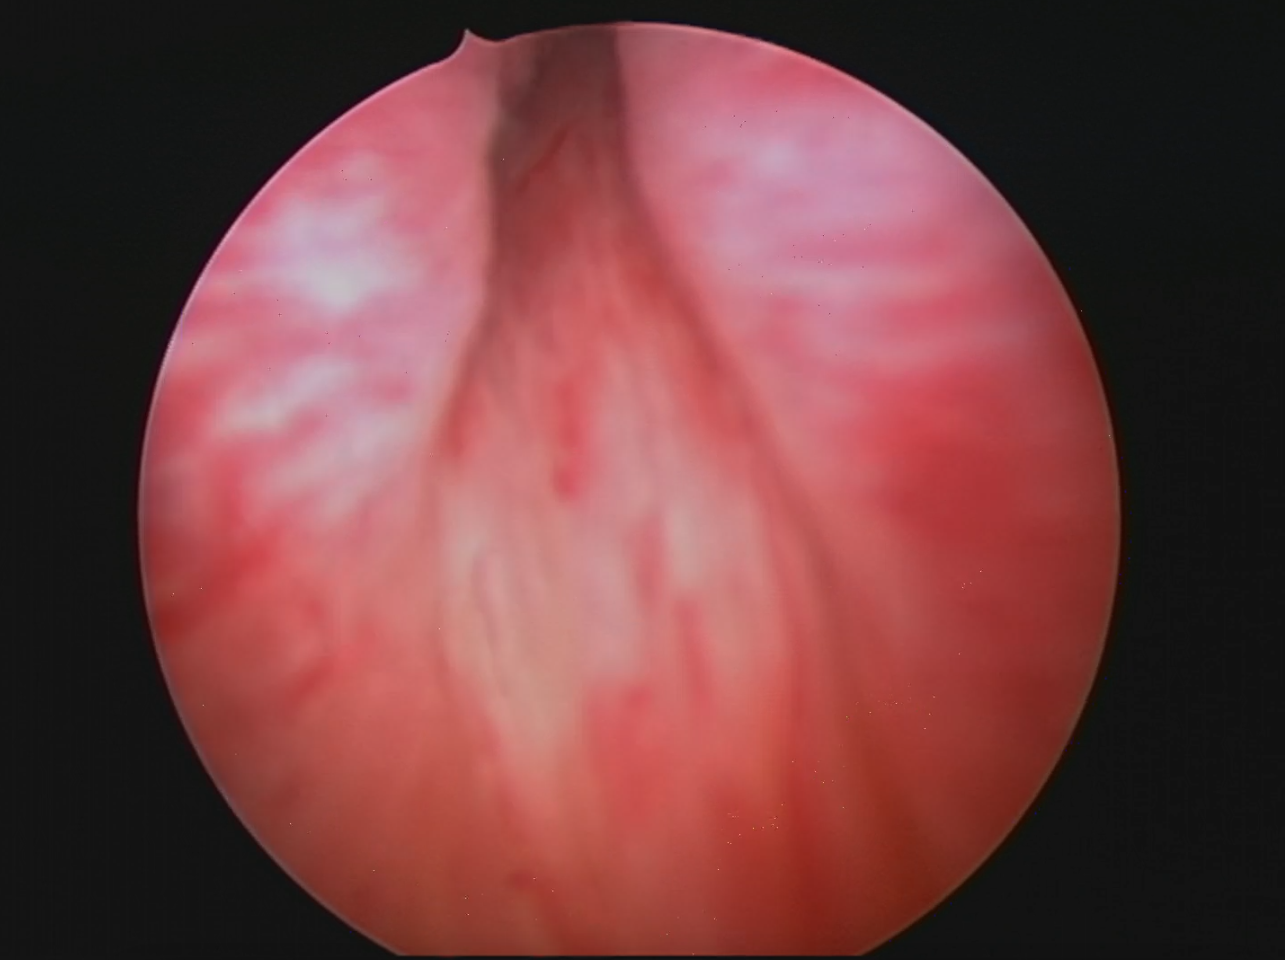
Modality: WLC
Class: Anatomical landmarks
Subclass: ProstaticUrethra
Lesion: L0
Bladder cancer association: No